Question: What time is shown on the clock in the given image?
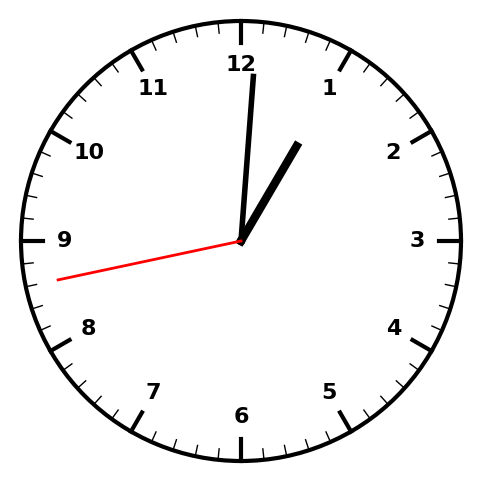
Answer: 01:00:43